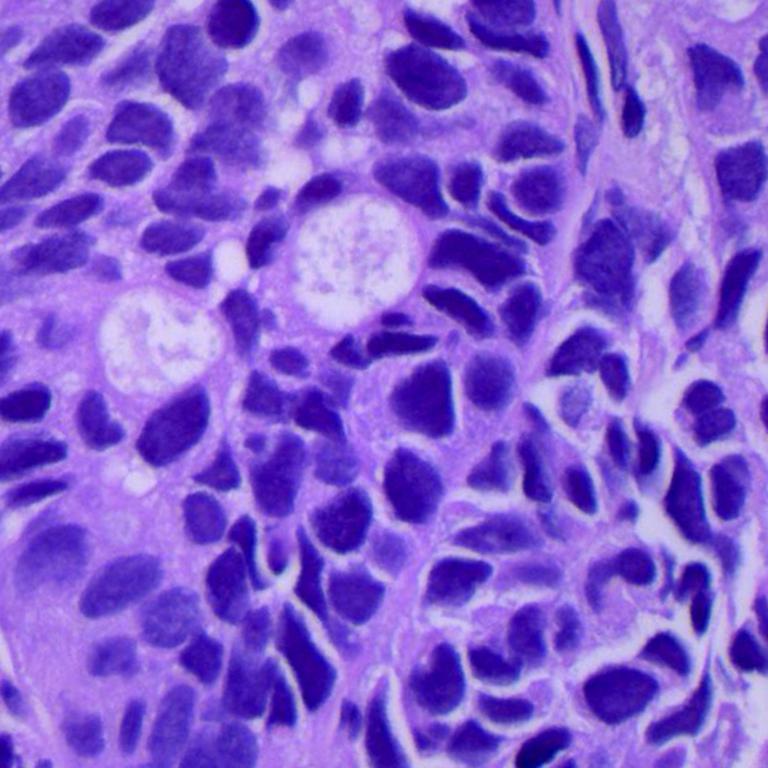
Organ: lung
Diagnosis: adenocarcinomas